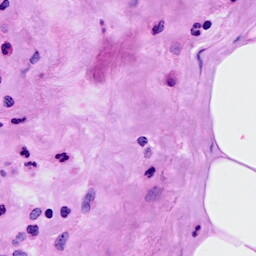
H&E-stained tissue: Breast